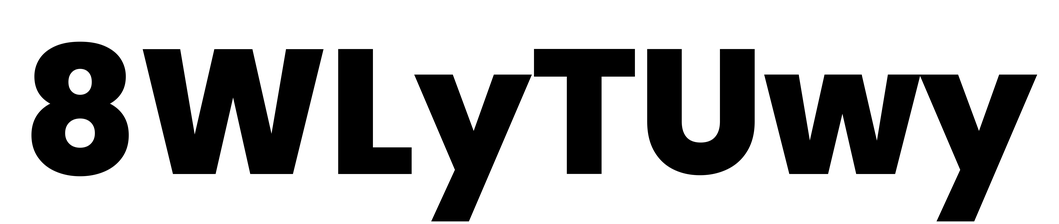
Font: Poppins-ExtraBold